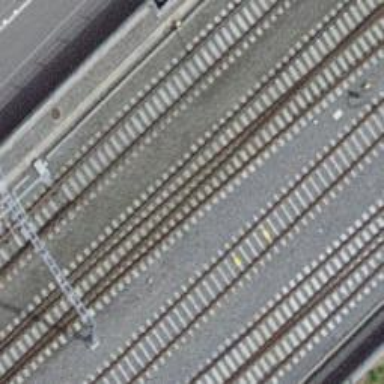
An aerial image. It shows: Siding railway track with electrified contact line.